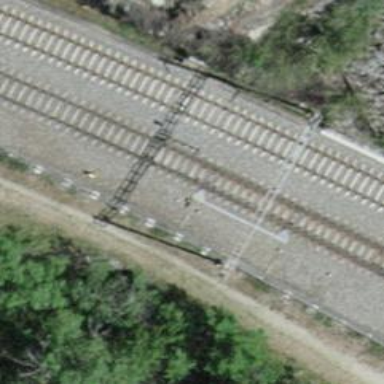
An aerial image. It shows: Railway switch with turnout to the right.